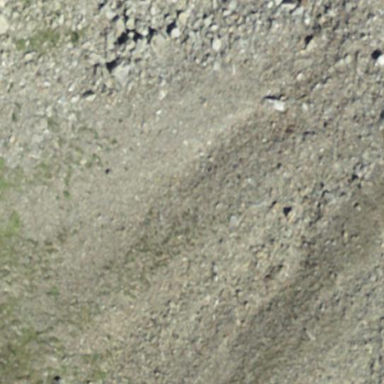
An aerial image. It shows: Natural scree.